Question: I want to erase part of a black rectangle by drawing another, white rectangle on top, but a lot of the original black rectangle shows through as if it is being averaged:
'''
canvas = document.getElementById('canvas');
context = canvas.getContext('2d');
context.globalAlpha = 1;
context.globalCompositeOperation = 'source-over';
context.strokeStyle = 'rgba(0,0,0,1)';
context.strokeRect(10,20,20,30);
context.strokeStyle = 'rgba(250,250,250,1)';
context.strokeRect(20,20,10,30);
'''
<URL> What I want to see is a single black C on the left and an almost white rectangle next to it. Instead I see the single black C, a grey reverse C and the almost white line in between the two:

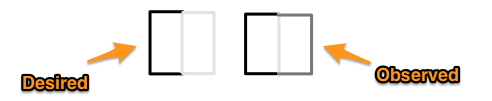
Answer: At first I thought it's because the box isn't black at all, instead it looks gray and with a little bit of alpha. So, after some googling I found this: <URL>
basically, you draw you rectangle with a 1px wide border on a round pixel number, this means that the browser tries to draw on a half pixel. You should set the position to something .5 in order to avoid this problem:
<URL>
'''
canvas = document.getElementById('canvas');
context = canvas.getContext('2d');
// context.globalAlpha = 1; // this is the default so it's not needed
// context.globalCompositeOperation = 'source-over'; // this is the default so it's not needed
context.strokeStyle = 'rgba(0,0,0,1)';
context.strokeRect(10.5,20.5,20,30);
context.strokeStyle = 'rgba(250,250,250,1)';
context.strokeRect(20.5,20.5,10,30);
'''